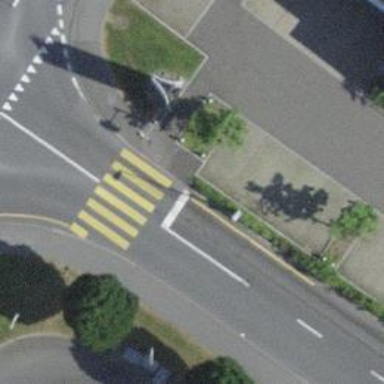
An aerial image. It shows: Kerb barrier.